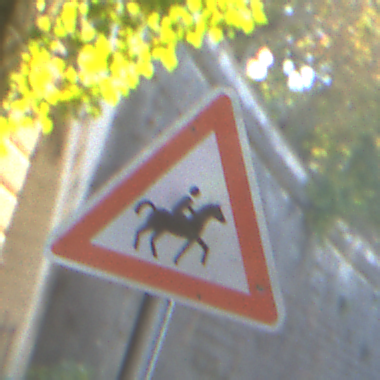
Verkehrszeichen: ReiterLinks
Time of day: Midday
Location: Outdoor (Urban)
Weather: Clear
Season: NotSpecified
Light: Natural